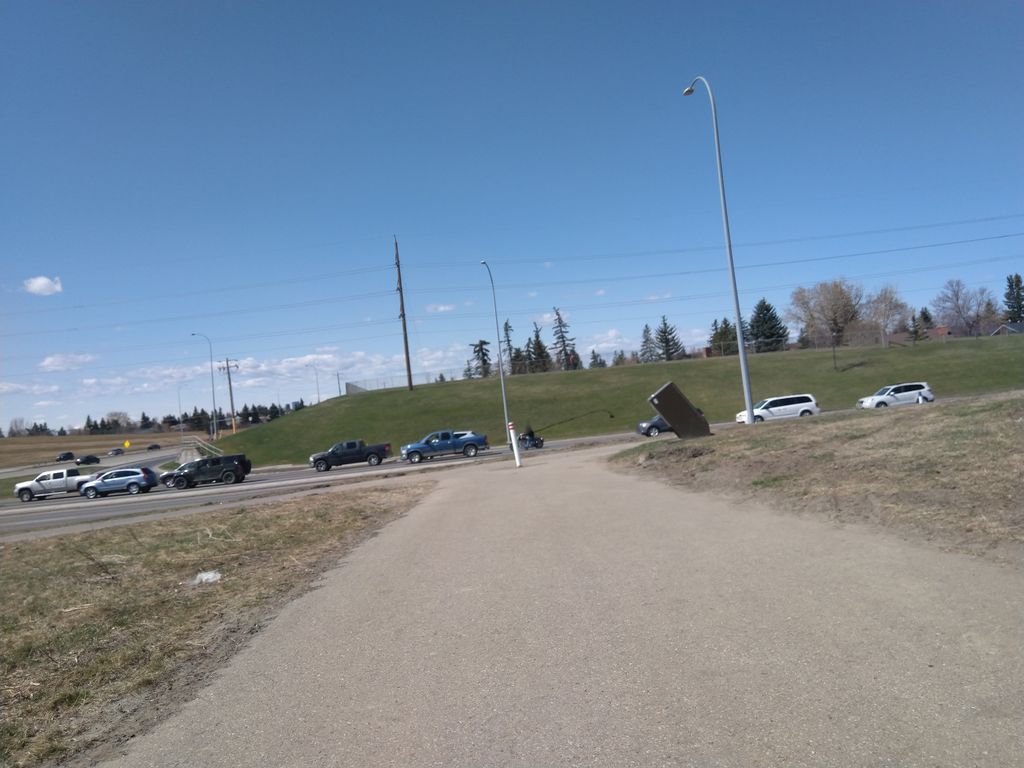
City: calgary